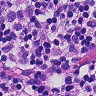
Metastatic tissue present: no